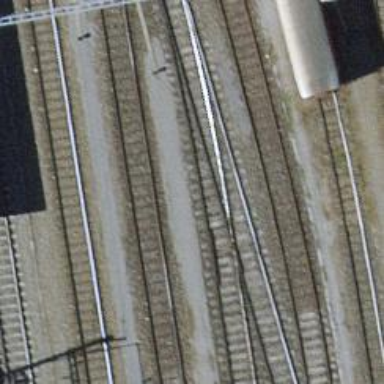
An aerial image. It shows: Railway track with electrified contact lines. This is siding track.